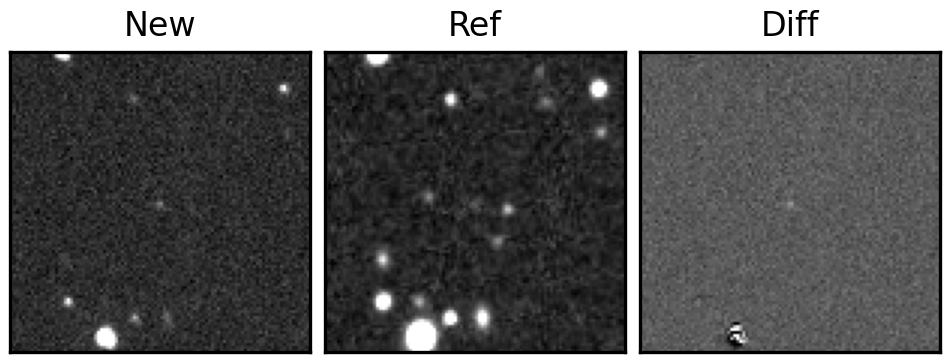
Label: real